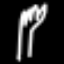
Label: fork